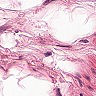
Metastatic tissue present: no